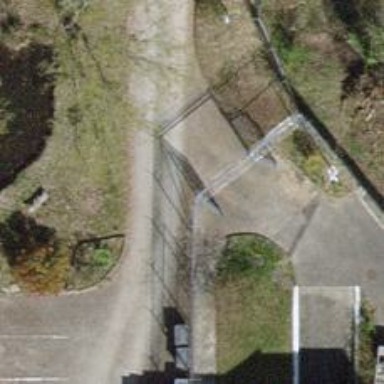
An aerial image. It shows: Fence is in the image.